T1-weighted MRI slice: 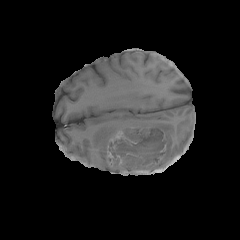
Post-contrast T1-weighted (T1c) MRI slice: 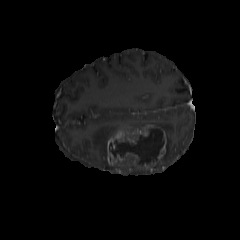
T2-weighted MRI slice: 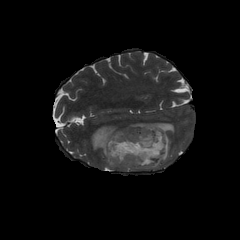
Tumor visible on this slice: yes